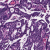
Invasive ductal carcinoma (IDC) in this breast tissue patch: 1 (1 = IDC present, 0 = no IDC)